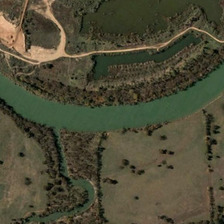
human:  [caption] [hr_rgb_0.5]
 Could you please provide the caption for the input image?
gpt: many trees and meadows are in two sides of a green river .

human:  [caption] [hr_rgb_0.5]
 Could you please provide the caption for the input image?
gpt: many trees and meadows are in two sides of a green river .

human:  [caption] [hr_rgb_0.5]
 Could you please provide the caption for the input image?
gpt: many trees and meadows are in two sides of a green river .

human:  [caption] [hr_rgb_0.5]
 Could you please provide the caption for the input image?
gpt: many trees and meadows are in two sides of a green river .

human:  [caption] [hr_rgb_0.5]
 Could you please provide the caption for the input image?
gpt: many trees and meadows are in two sides of a green river .